Interaction volume radius: 10 \u00c5
Interaction volume height: 10 \u00c5
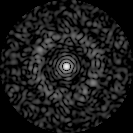
Disorder parameter: 0.8401